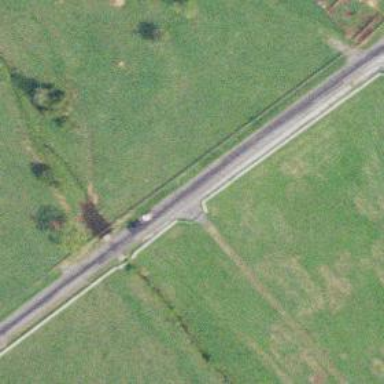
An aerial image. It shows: Tertiary road.